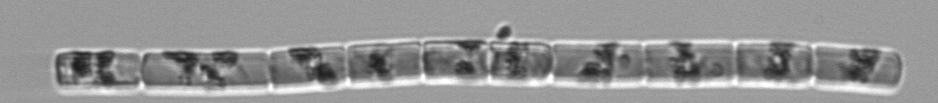
Label: Guinardia_delicatula